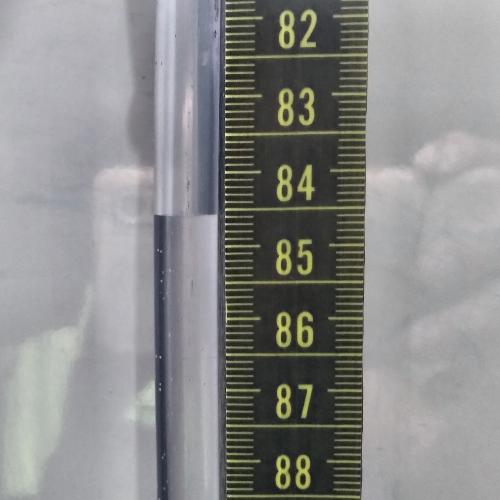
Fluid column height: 84.6 cm